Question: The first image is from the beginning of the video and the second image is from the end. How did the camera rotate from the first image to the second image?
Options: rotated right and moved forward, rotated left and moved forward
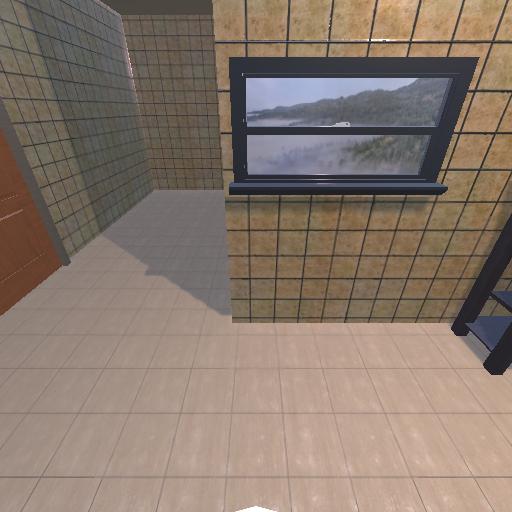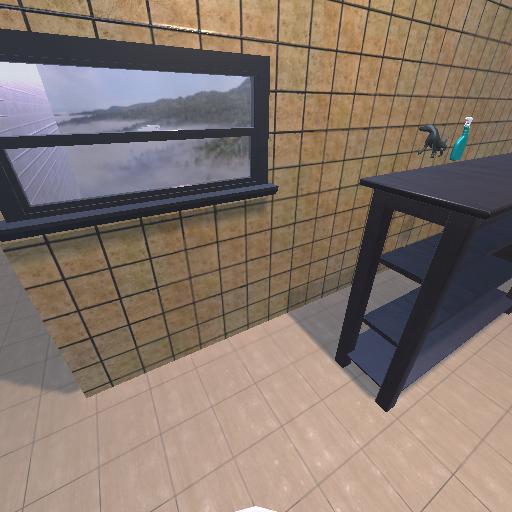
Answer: rotated right and moved forward